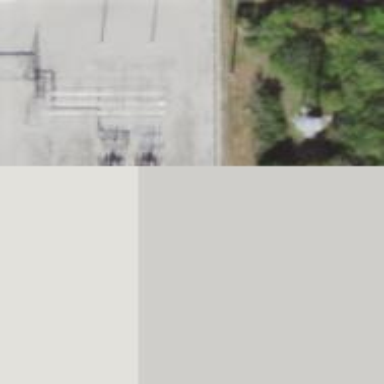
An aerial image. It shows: Switch used for power control.